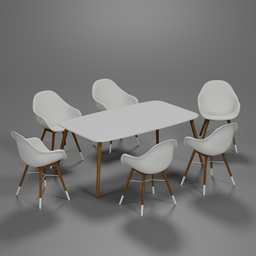
Label: furniture